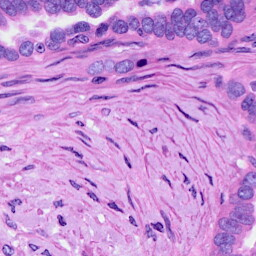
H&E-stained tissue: Ovarian